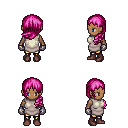
a pixel art fantasy rpg character, female body template, human, dark skin, white tunic, gold greaves, pink left-swept hairstyle, metal gloves, maroon shoes, four views (front, back, left, right), 2x2 character sprite sheet, small pixel art, hard edges, no anti-aliasing